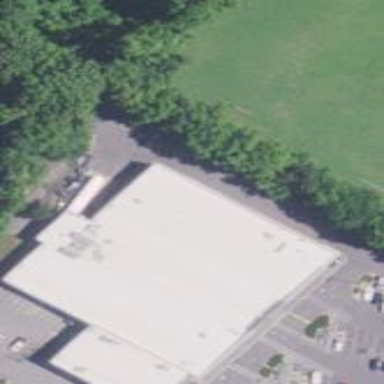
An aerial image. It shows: Supermarket located in building.